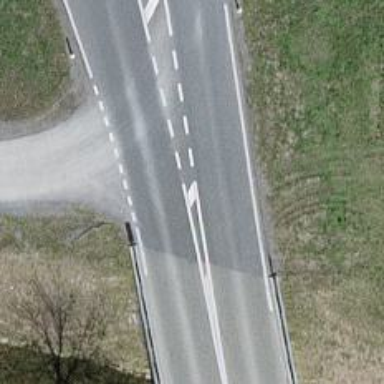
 featuring lanes for cyclists on both sides."